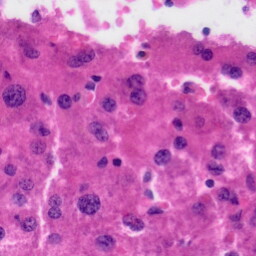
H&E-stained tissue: Liver